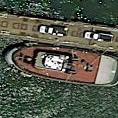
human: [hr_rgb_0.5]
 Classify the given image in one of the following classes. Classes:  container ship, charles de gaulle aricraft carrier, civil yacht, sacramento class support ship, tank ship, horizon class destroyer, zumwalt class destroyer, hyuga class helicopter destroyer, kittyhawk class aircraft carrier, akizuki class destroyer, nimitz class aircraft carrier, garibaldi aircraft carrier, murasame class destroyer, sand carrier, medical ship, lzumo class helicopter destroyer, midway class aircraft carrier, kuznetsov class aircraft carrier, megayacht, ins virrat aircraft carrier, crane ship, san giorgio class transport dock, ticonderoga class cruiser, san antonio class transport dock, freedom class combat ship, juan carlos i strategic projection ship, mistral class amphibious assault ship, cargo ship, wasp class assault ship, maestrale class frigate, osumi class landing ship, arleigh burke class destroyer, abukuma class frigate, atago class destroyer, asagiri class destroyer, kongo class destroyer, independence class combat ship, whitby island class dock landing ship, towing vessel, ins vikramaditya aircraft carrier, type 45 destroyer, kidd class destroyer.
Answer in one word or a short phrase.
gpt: Towing vessel